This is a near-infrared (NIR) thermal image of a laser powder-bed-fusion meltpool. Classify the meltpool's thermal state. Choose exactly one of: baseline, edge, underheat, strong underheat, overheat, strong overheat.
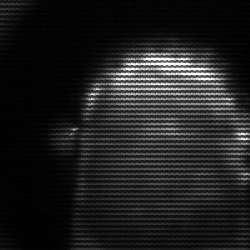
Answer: strong underheat